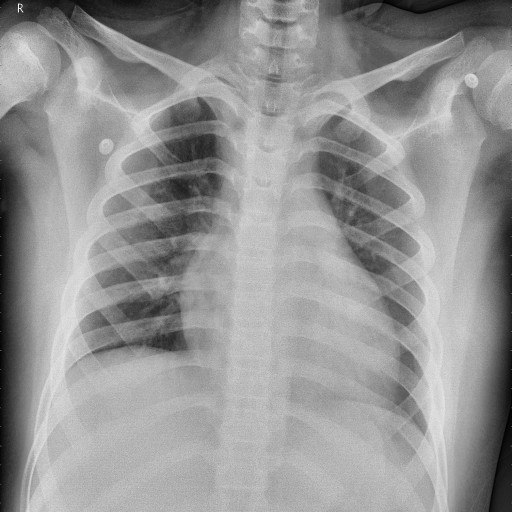
Finding: PNEUMONIA